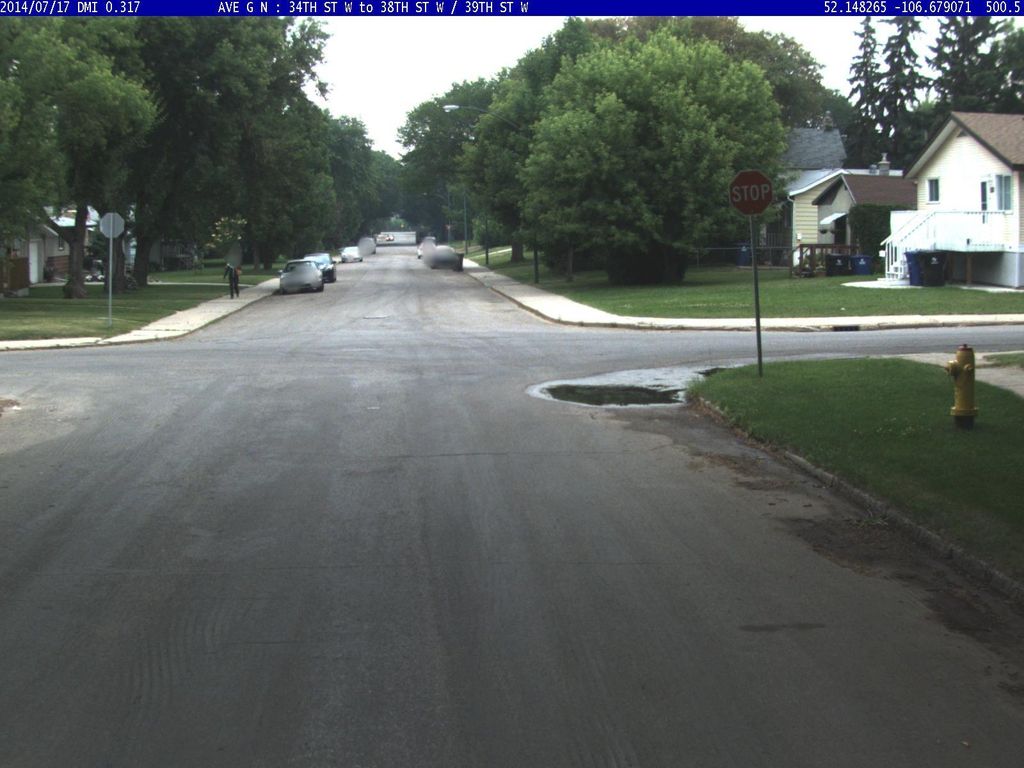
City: saskatoon